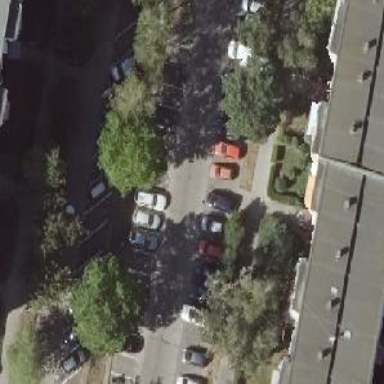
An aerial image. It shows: Street-side residential parking area.